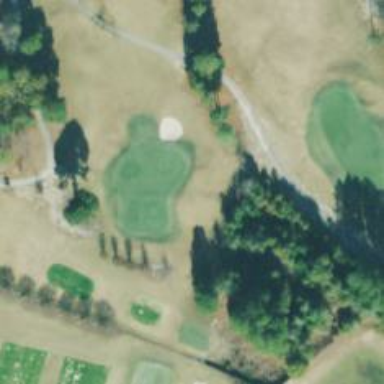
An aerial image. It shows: Golf hole.